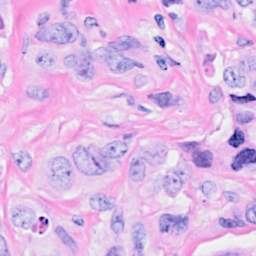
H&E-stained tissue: Breast